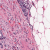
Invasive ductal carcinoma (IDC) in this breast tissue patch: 1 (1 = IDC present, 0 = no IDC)